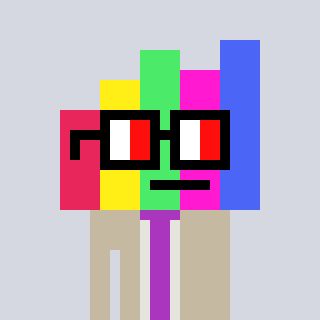
a pixel art character with square glasses with black frames and red eyes, a bar chart-shaped head and a bege-colored body on a cool background